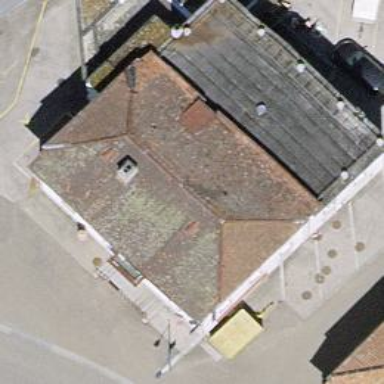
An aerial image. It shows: Restaurant.